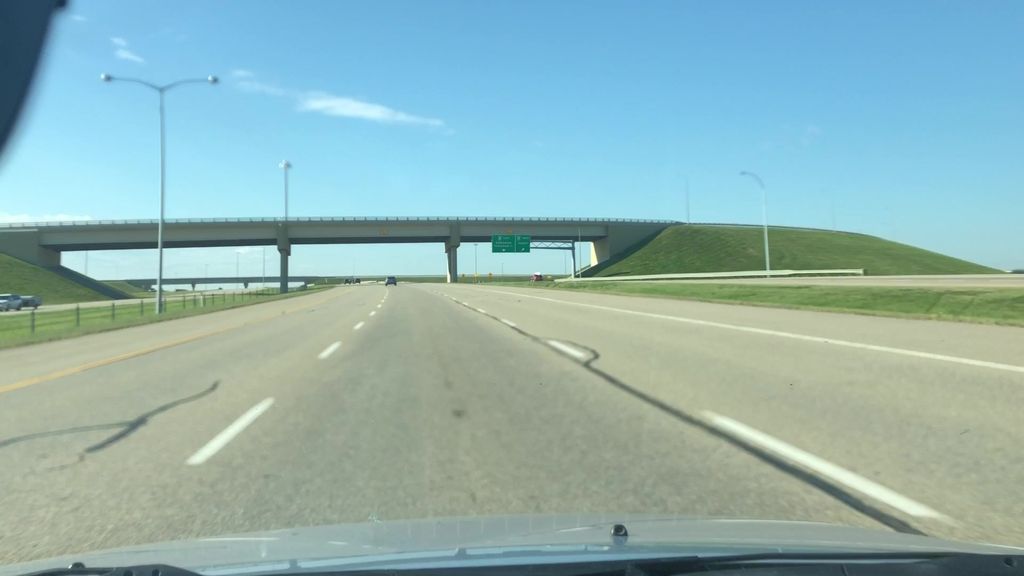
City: edmonton